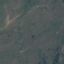
Land use / land cover class: Pasture